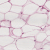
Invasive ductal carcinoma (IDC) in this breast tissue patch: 0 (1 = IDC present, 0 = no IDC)